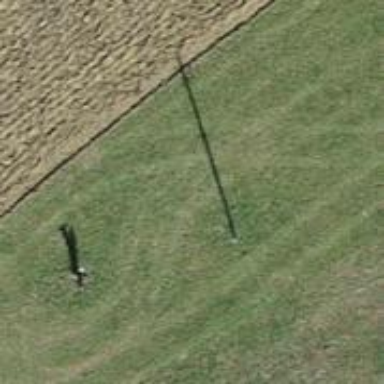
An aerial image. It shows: Power pole.